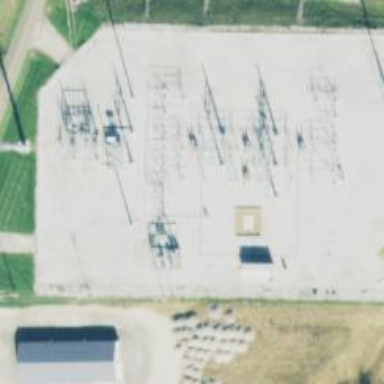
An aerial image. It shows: Switch for power supply.